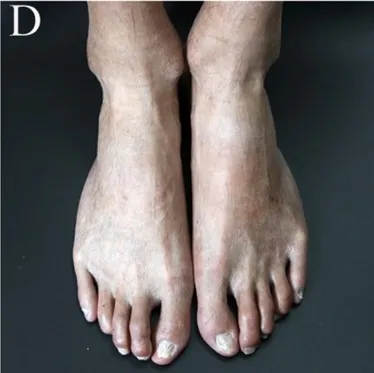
The patient's clinical features. (C,D) lipoatrophy and skin pigmentation. Informed consent was obtained from the patient and his parents for all images referenced above to appear in Frontiers.
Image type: medical_photograph (skin_photograph)